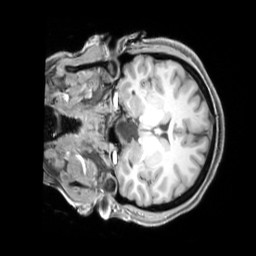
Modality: T1w
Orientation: coronal
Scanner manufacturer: siemens
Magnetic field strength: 3 T
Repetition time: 2.3 s
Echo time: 0.00226 s